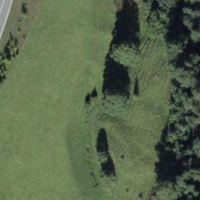
EUNIS habitat code: 44
Species observed at this site:
Euthystira brachyptera